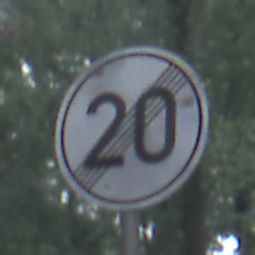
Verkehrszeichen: EndeGeschwindigkeit20
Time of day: SunriseSunset
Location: Outdoor (Nature)
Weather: NotSpecified
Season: Autumn
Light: Natural